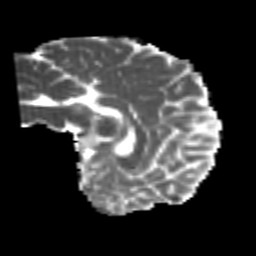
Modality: MD
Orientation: sagittal
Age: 22
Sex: male
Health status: healthy
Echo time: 0.074 s